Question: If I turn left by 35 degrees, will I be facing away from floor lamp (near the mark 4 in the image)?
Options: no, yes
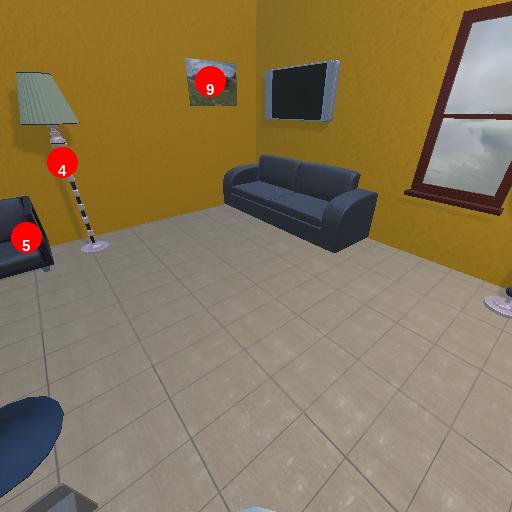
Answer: no